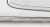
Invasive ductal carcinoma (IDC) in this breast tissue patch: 0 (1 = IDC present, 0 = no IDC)